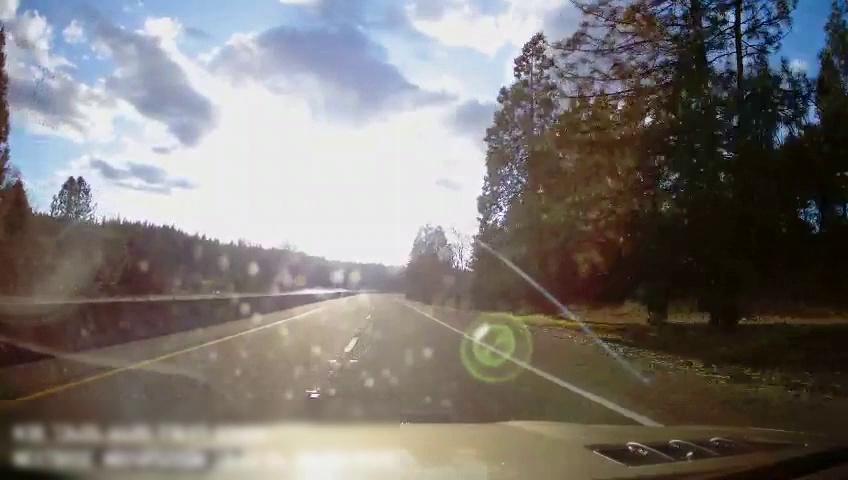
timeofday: Day
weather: Sunny
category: Drivable Space
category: Drivable Space
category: Lanes | Alternate Lane
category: Lanes | Current Lane
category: Lanes | Current Lane